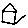
Label: house